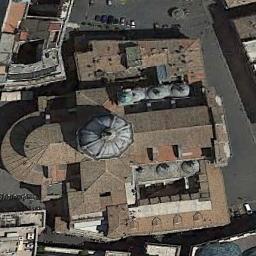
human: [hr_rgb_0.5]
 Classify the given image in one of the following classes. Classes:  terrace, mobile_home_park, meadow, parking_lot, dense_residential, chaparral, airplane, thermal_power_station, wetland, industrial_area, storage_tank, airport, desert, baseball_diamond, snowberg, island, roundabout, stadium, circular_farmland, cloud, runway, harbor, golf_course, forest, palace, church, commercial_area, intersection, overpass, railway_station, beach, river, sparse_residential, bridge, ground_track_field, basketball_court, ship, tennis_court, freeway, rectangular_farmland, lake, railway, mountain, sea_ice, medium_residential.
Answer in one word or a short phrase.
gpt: church